Question: I'm trying to bind a combobox to a ObservableCollection.When the form is displayed the combobox is empty.The same code with ObservableCollection of type string works perfectly. I've got a feeling that my XPath is wrong. Any suggestions are welcome:
'''
<ComboBox ItemsSource="{Binding ItemParameters, XPath=InnerXml/name,Mode=TwoWay}" SelectedIndex="0" Margin="2" VerticalAlignment="Top" HorizontalContentAlignment="Stretch" Grid.Row="1" Grid.Column="1" Height="24" />
'''
'''
public ObservableCollection<XmlNode> _itemParameters = new ObservableCollection<XmlNode>();
public ObservableCollection<XmlNode> ItemParameters
{
get { return _itemParameters; }
set { _itemParameters = value; }
}
'''
The combobox should display the attribute of each XmlNode in the collection:

I've tried using DisplayMemberPath in two different ways, but the combobox still contains no data:
'''
DisplayMemberPath="{Binding XPath=name}" ItemsSource="{Binding ItemParameters}"
DisplayMemberPath="{Binding XPath=InnerXml/name}" ItemsSource="{Binding ItemParameters}"
'''
This did the trick, hope it helps someone else as well:
'''
<ComboBox DisplayMemberPath="@name" ItemsSource="{Binding ItemParameters}"
'''
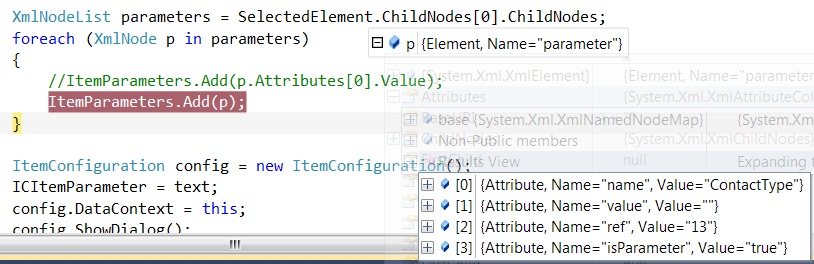
Answer: First of all you are setting 'Path' and 'XPath' at the same time, which are conficting properties, secondly you bind the 'ItemsSource', which has nothing to do with what you want to show the item. Either use <URL> for that, the 'ItemsSource' should just be bound to 'ItemParameters'.